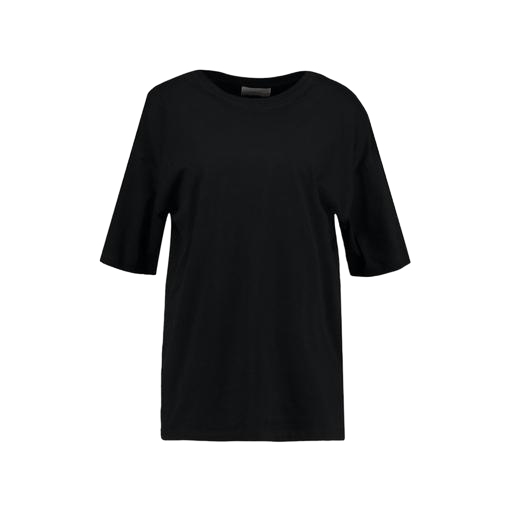
black t-shirt basique jersey, black petite boat-neck t-shirt only macy, black relaxed fit t-shirt, white background